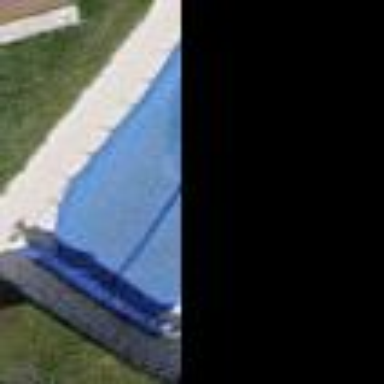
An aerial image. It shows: Swimming pool located in leisure land.